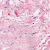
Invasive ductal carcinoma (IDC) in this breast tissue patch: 0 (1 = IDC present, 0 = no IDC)